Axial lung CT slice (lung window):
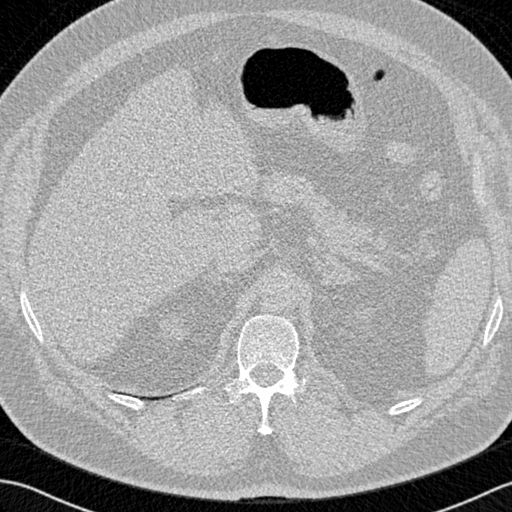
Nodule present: no